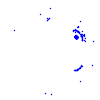
Particle: electron